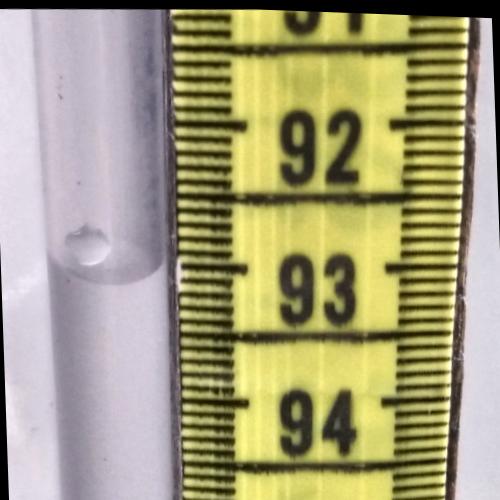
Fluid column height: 93.1 cm